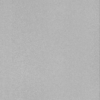
Label: dusty